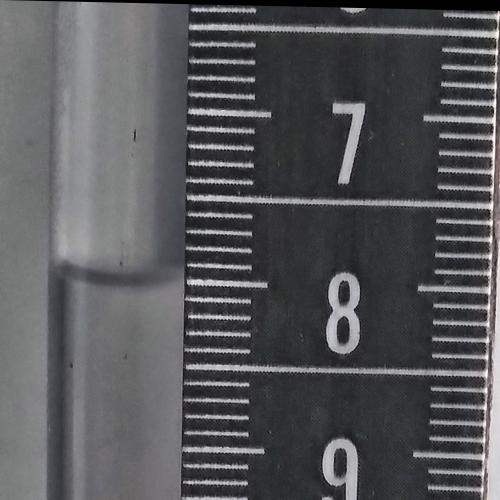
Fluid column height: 8.0 cm